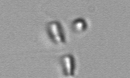
Label: Chaetoceros